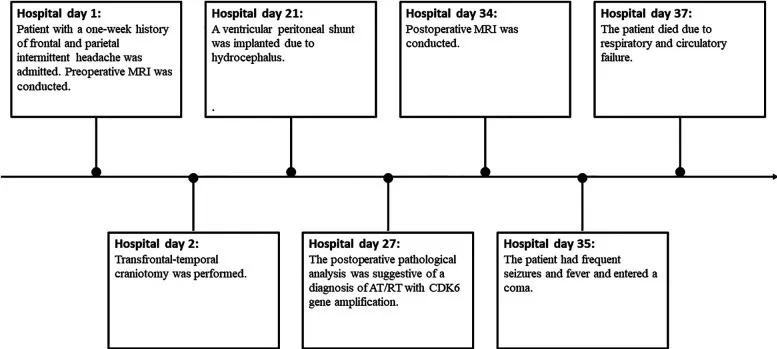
Timeline.
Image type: chart (chart)